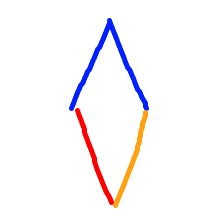
Shape: rhombus